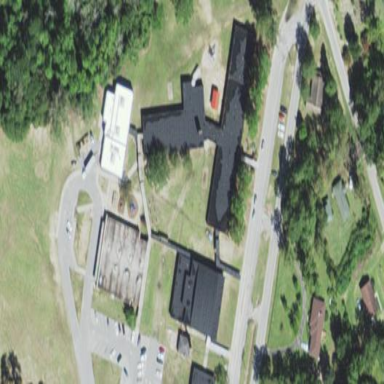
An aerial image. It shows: School.